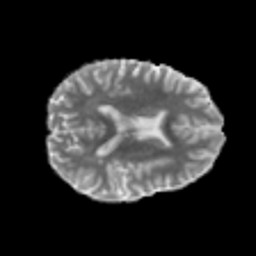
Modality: MD
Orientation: axial
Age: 32
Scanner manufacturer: philips
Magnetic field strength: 3 T
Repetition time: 8.6 s
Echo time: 0.127 s